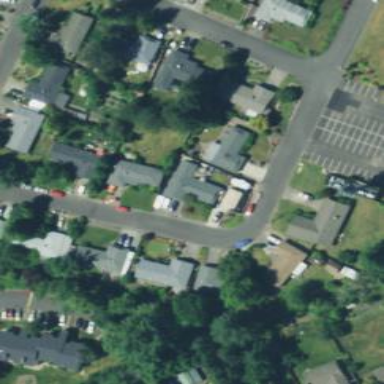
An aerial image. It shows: Residential road.